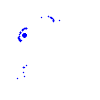
Particle: electron